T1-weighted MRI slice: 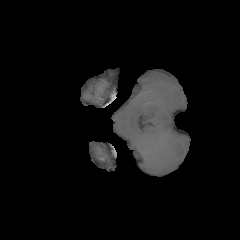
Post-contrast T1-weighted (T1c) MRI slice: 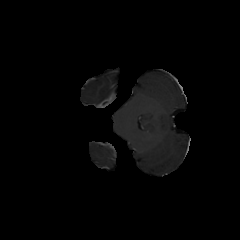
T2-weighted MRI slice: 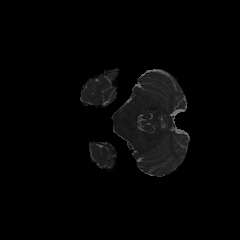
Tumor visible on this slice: no